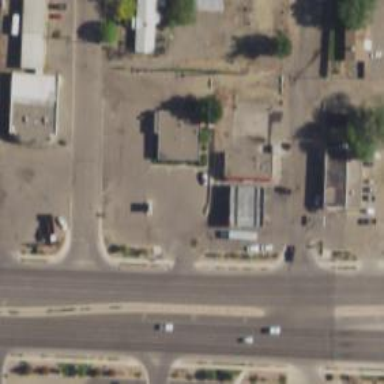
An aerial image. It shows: Convenience shop.